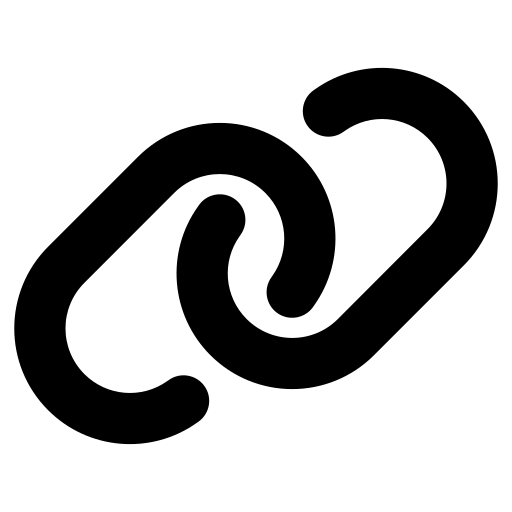
Tags: icon, FontAwesome, fa-icon, solid, link